Question: I want to achieve something like this:

The width of the element is 100%. I will use only the centered corner and combine with border-top:
'''
.element {
border-top: solid 1px #ccc ;
background: url('../images/arrow.png') no-repeat center top;
}
'''
But the border stays inside the arrow. I tried 'up image background -1px' to hide the border but it didn't work. How do I do this?
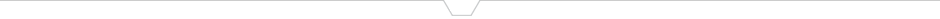
Answer: Interesting issue. Here's one contrived solution using the ':before' selector to absolute position the image over the border. See <URL> for a working example. The relevant code is as follows:
'''
div {
border: 1px solid red; /* For demo purposes it's red */
position: relative;
}
div:before {
content: url('http://i.stack.imgur.com/P3zMs.png');
position: absolute;
top: -1px;
width: 100%;
text-align: center;
line-height: 1px;
}
'''
Here's a screenshot of the result:

the <URL>' construct nor the 'background-image' of a :before pseudo-element doesn't seem to work even in IE9. Fortunately, this should fall under graceful degredation...